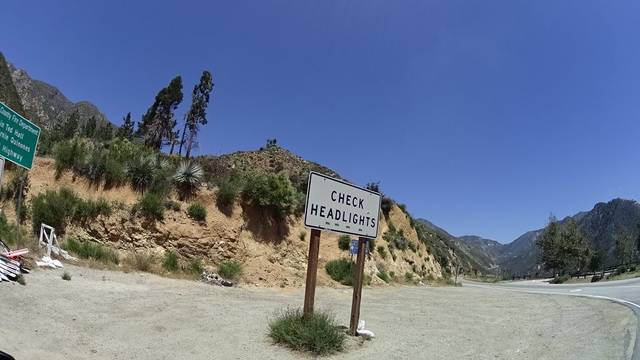
Region: Mexico
Coordinates: 34.27, -118.153